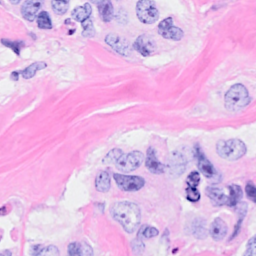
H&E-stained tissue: Breast